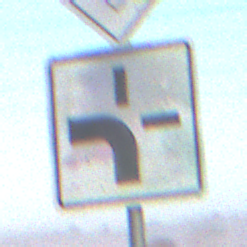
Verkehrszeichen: VerlaufVorfahrtsstrasse1
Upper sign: Vorfahrtsstrasse
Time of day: Dawn
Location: Outdoor (Nature)
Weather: Clear
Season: NotSpecified
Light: Natural